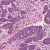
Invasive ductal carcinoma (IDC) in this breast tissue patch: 0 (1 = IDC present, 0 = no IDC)